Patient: sex M, age 42
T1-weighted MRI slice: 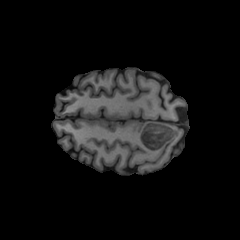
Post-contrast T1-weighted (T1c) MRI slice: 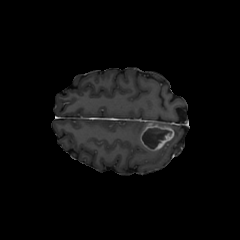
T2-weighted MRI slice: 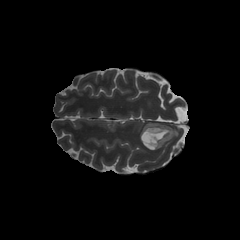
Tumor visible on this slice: yes
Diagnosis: Glioblastoma, IDH-wildtype
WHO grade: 4